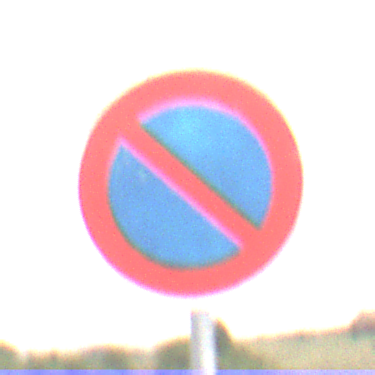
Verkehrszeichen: EingeschraenktesHalteverbot
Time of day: Midday
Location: Outdoor (Nature)
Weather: PartlyCloudy
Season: NotSpecified
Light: Natural